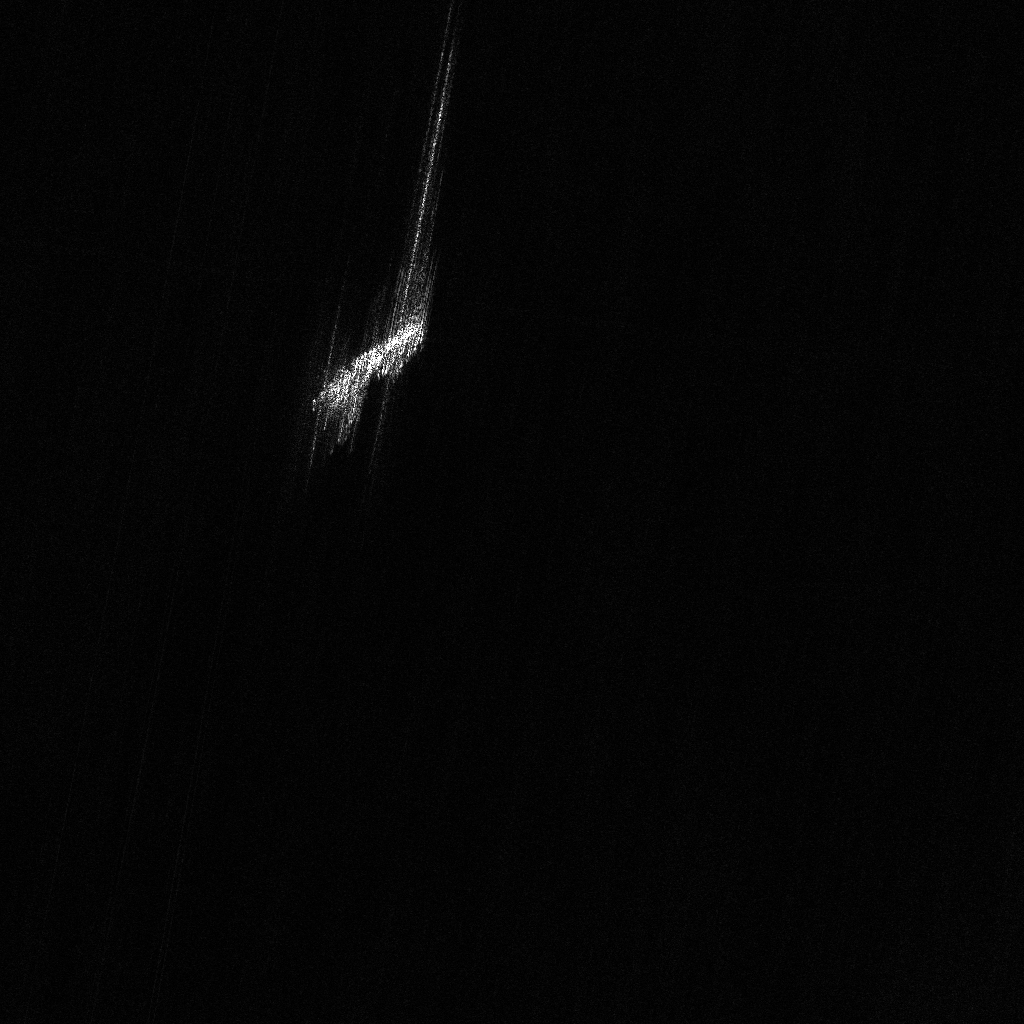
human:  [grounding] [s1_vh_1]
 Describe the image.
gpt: In the satellite image, there is  <ref>1 large cell-container </ref> <box>[[33, 28, 38, 43, 56]]</box> located at center.